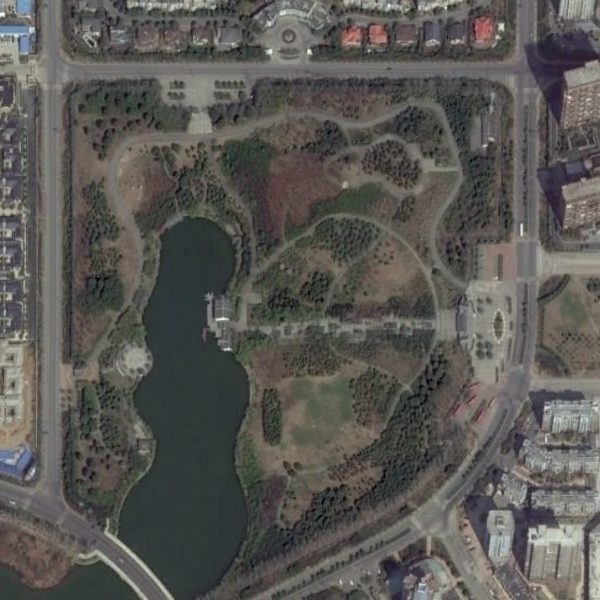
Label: Park